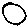
Label: circle